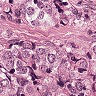
Metastatic tissue present: yes